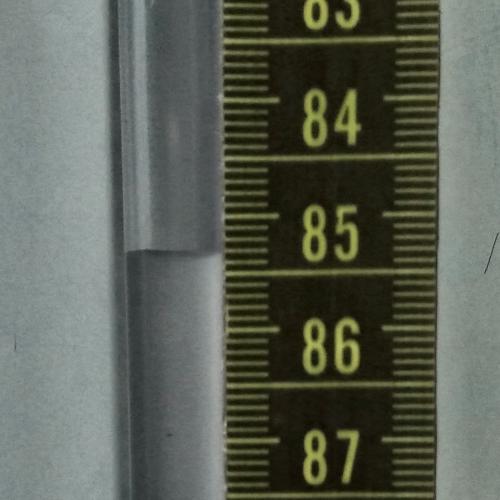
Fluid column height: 85.3 cm